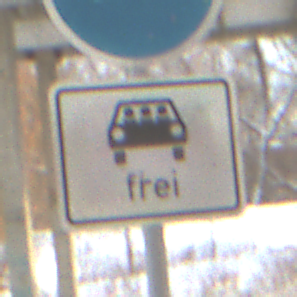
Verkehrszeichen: MehrfachbesetzePersonenkraftwagenFrei
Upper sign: Busssonderstreifen
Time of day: MorningAfternoon
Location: Roofed (Suburban)
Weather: PartlyCloudy
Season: Winter
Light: Natural